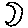
Label: moon